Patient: sex M, age 65
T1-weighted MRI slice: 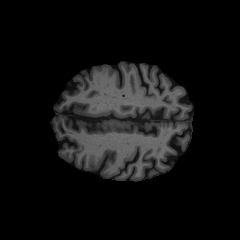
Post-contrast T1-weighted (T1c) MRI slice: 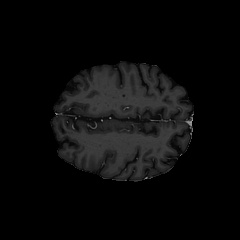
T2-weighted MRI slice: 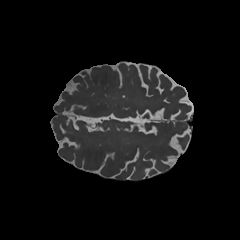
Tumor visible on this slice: no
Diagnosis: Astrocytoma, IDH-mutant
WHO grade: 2